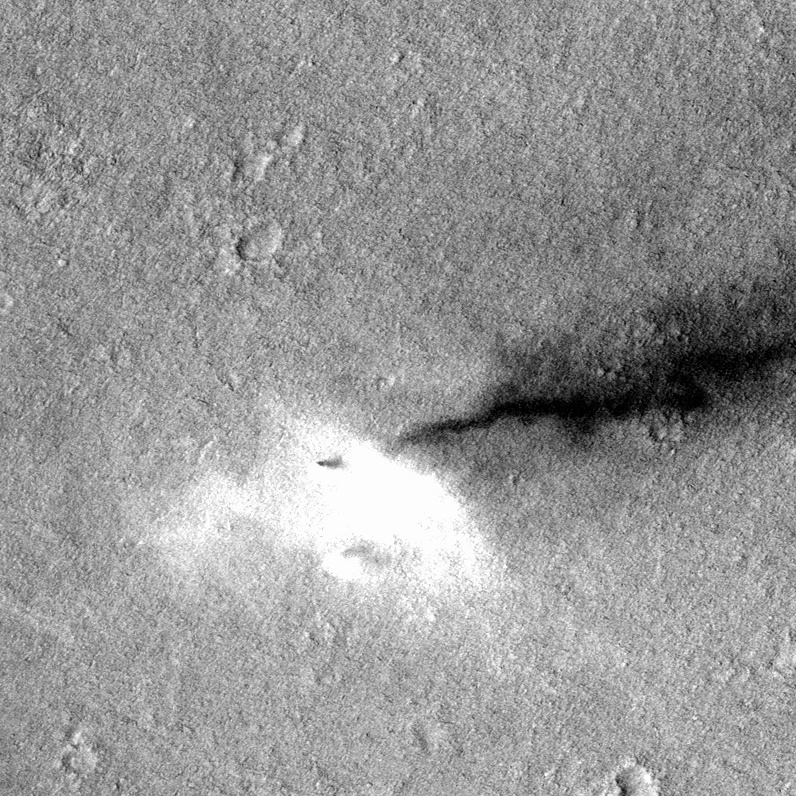
Label: dustdevil